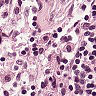
Metastatic tissue present: no